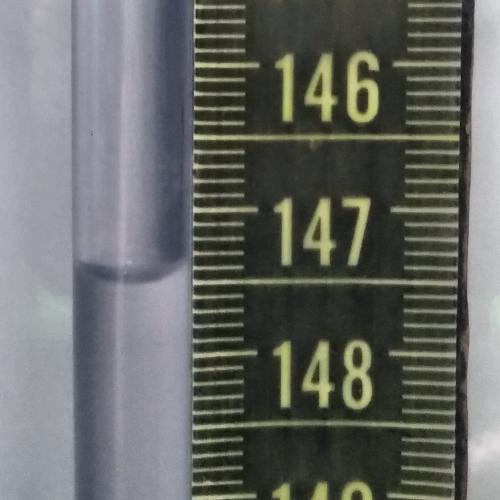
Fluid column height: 147.5 cm